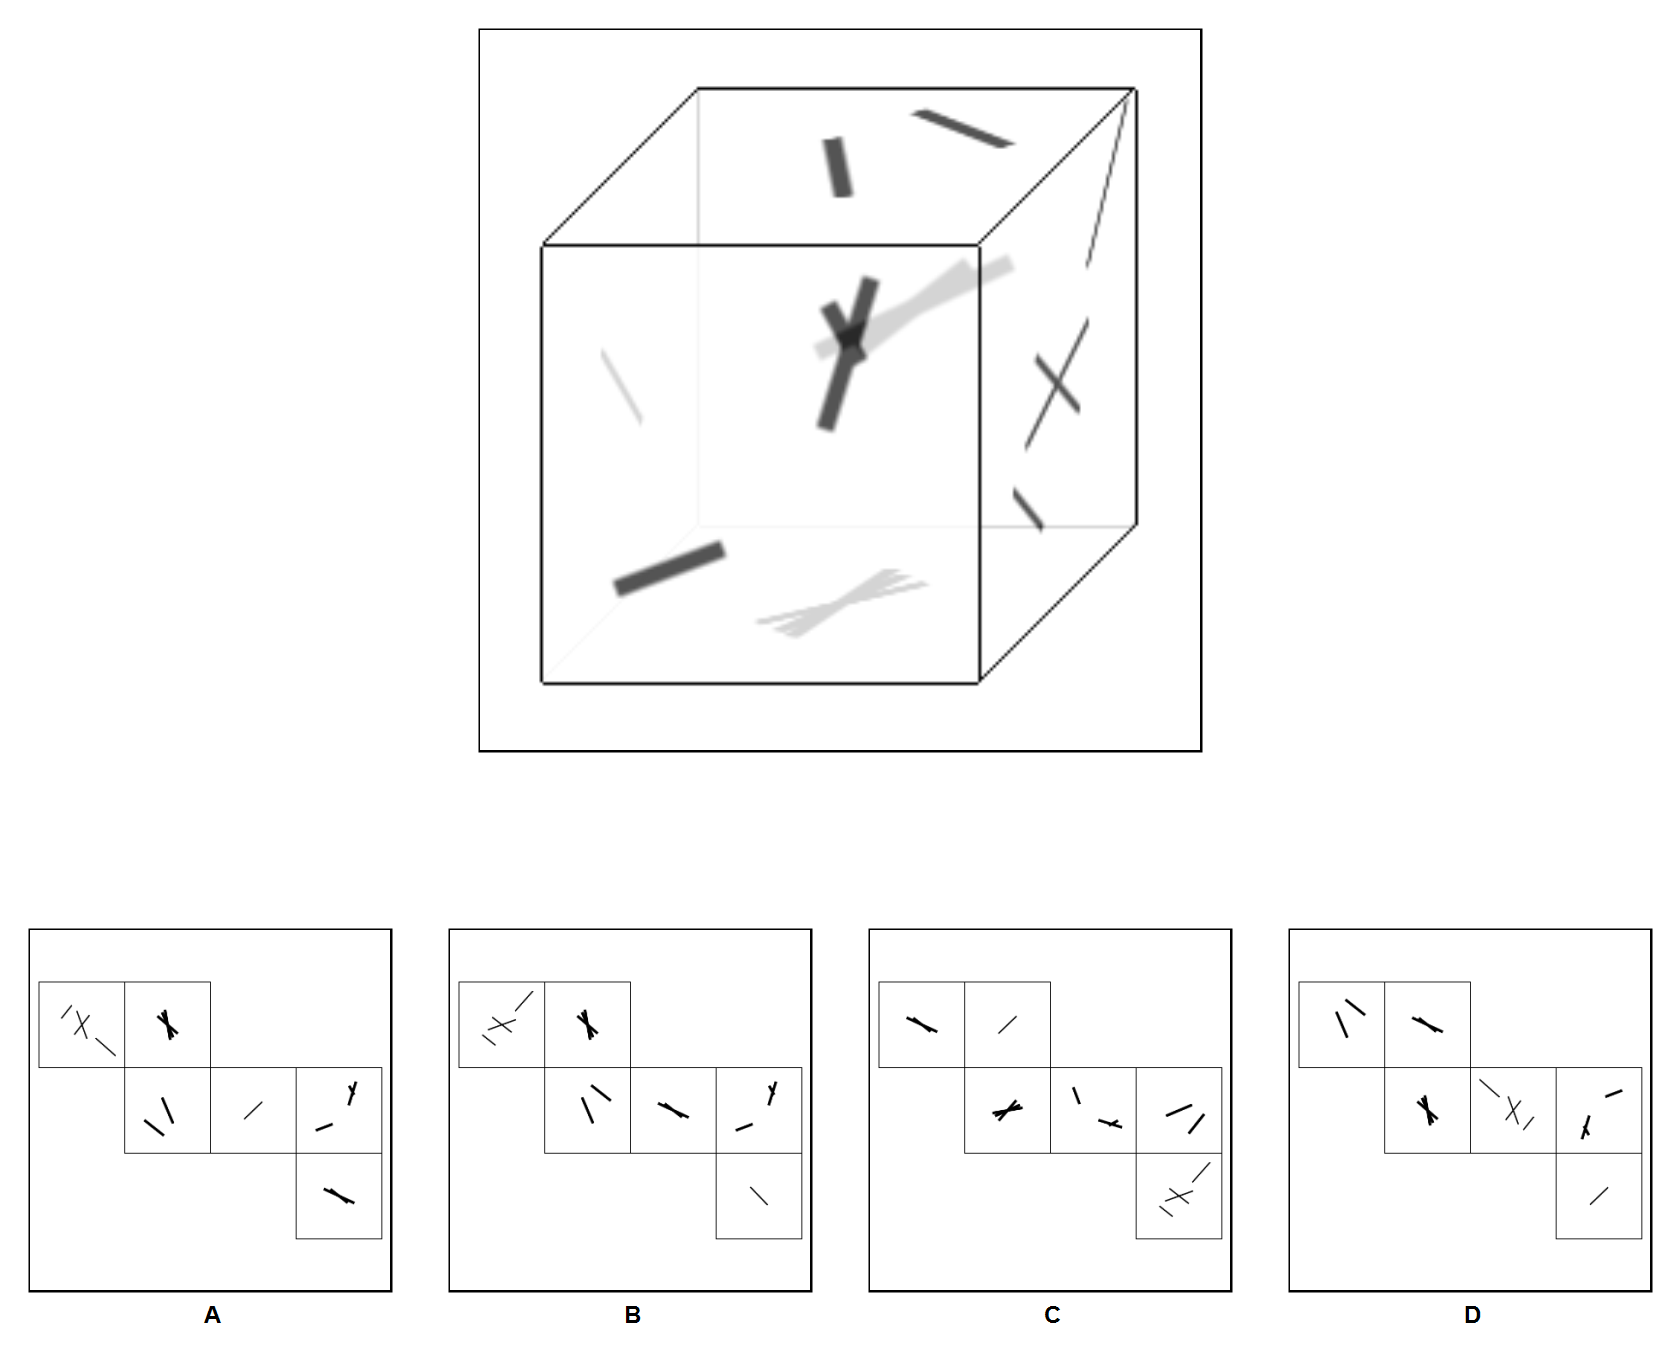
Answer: C